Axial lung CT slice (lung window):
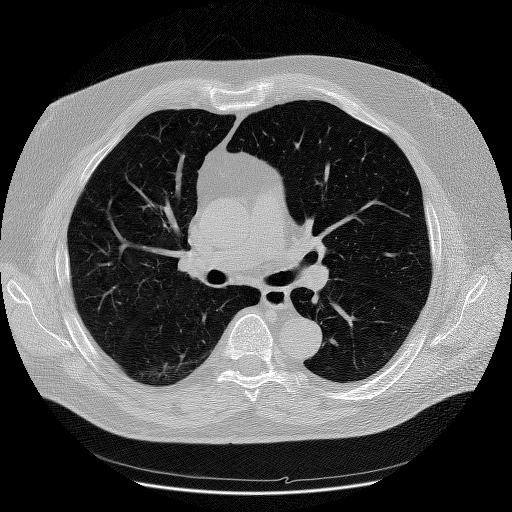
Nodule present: no